Question: How does localhost get its ID number in asp.net?
I have a question about ASP.NET and running test web sites locally.
I have written two asp.net web sites for testing purposes. One works and the other one fails. The one that fails does not give any useful diagnostic information.
Can you tell me how these id's are generated that are alongside the localhost: url?

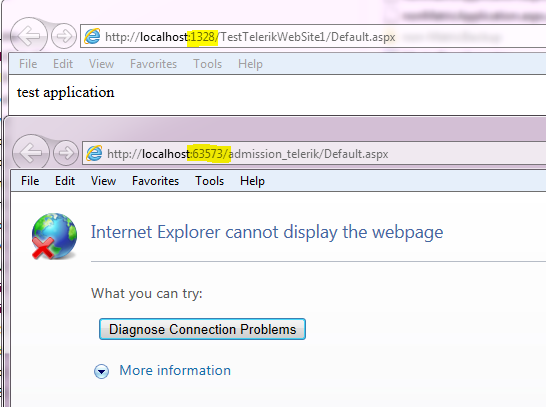
Answer: This number is the port number on which your local development server is listening.
It is generated "randomly" when you start the project.
You can set it manually if you like. Have a look at "<URL>".